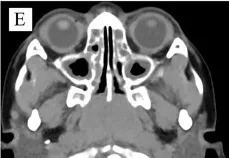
Clinical features of the patients with PIK3CD mutations. Patient 2 maxillary sinusitis.
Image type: radiology (ct)